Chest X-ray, AP view. Patient: 17 years old, sex F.
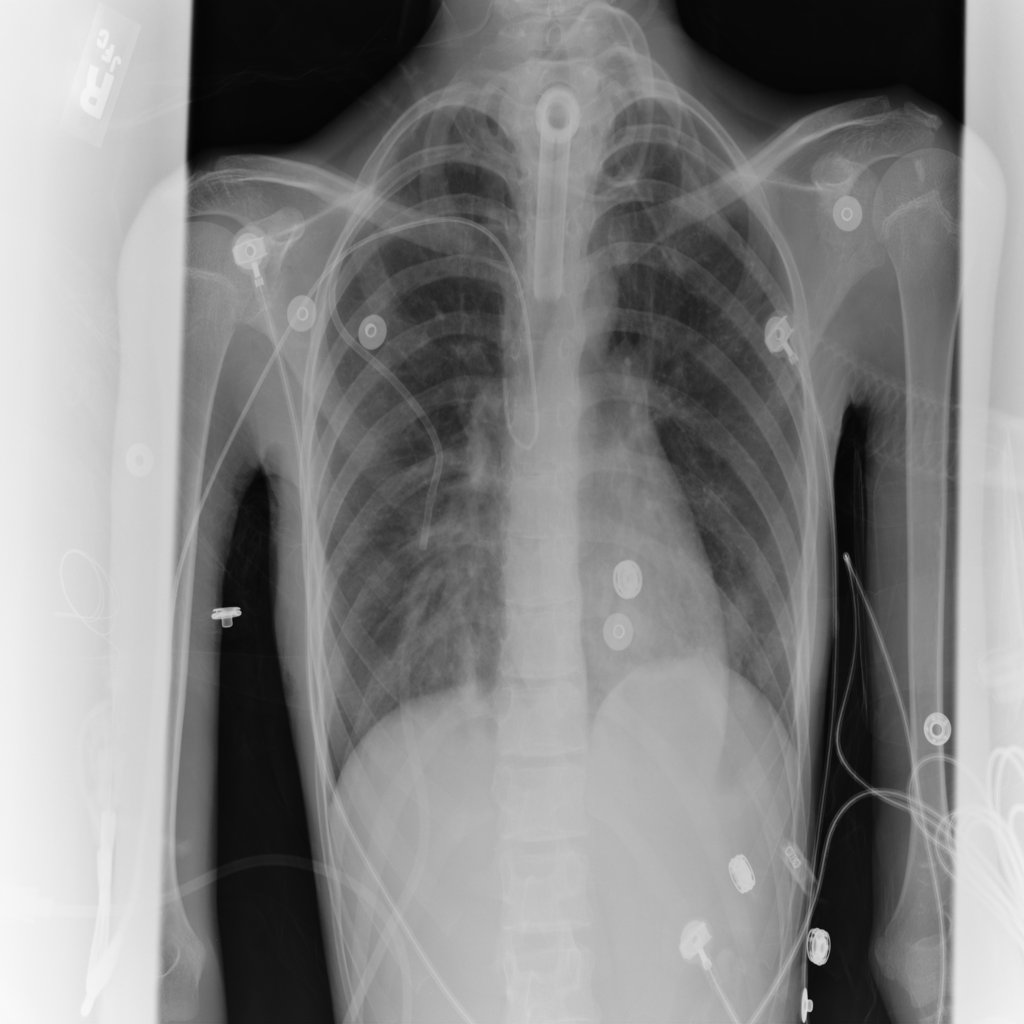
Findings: Atelectasis, Consolidation